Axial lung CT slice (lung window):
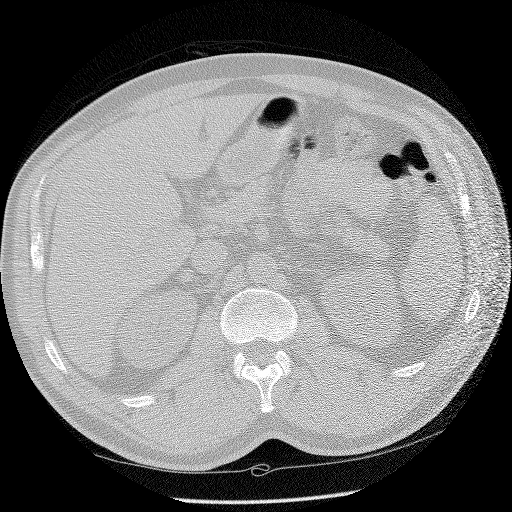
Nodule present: no